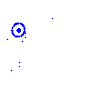
Particle: electron